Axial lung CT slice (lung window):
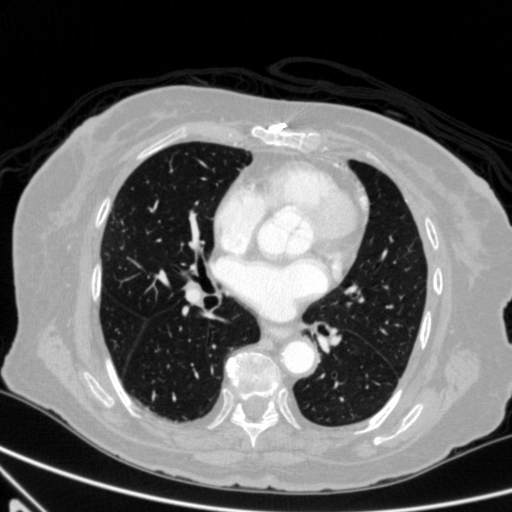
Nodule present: no